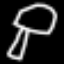
Label: mushroom